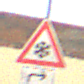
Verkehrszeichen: SchneeOderEisglaette
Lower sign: RichtungsangabeDurchPfeile5
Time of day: Midday
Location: Outdoor (Suburban)
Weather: PartlyCloudy
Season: NotSpecified
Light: Natural